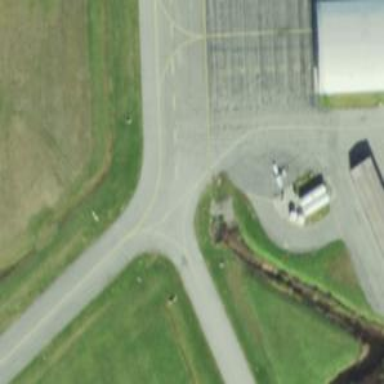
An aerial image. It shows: View of taxiway at the airport.